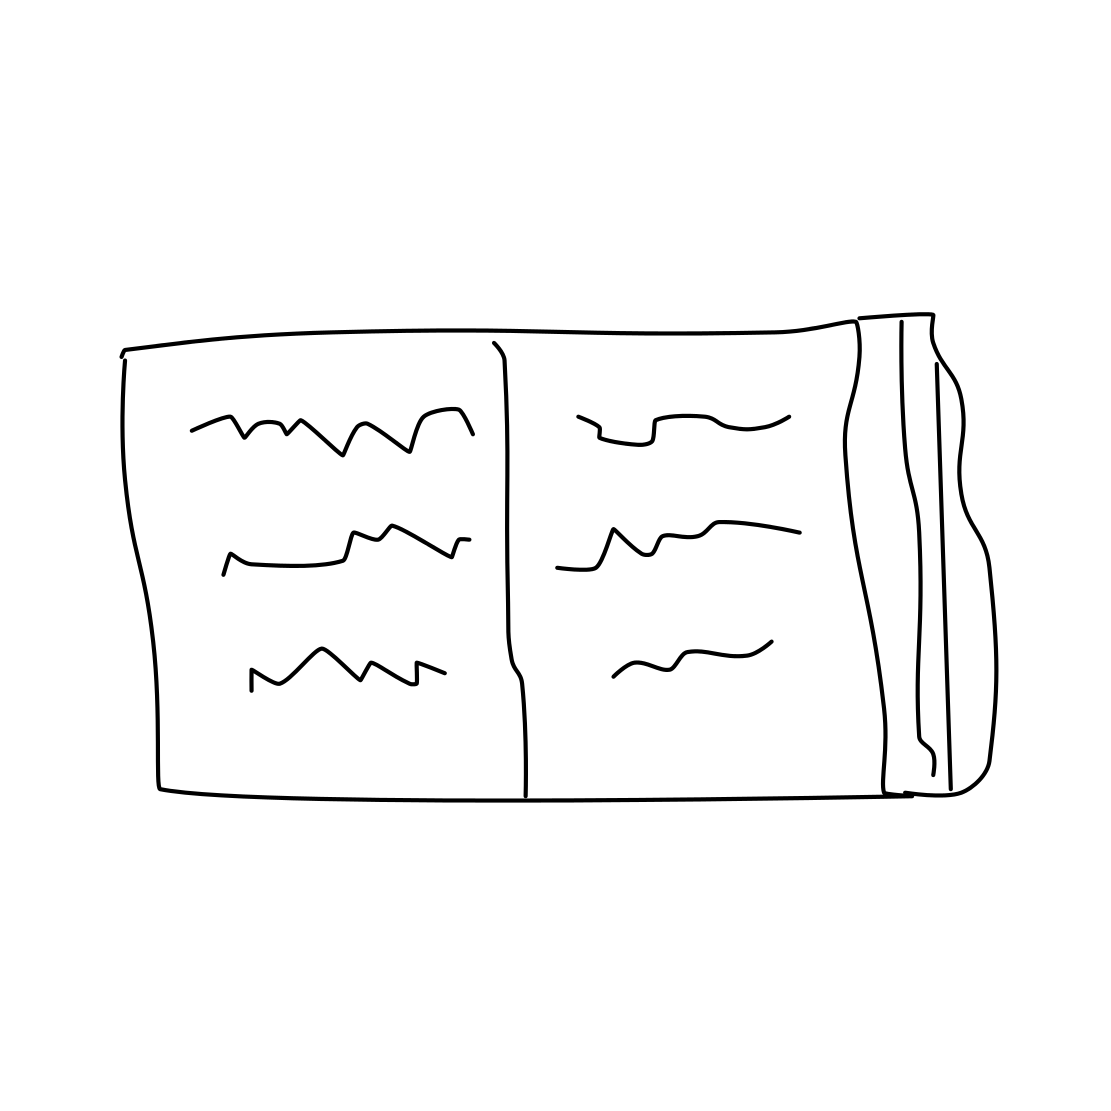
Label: book